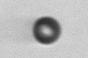
Label: bead